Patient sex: M
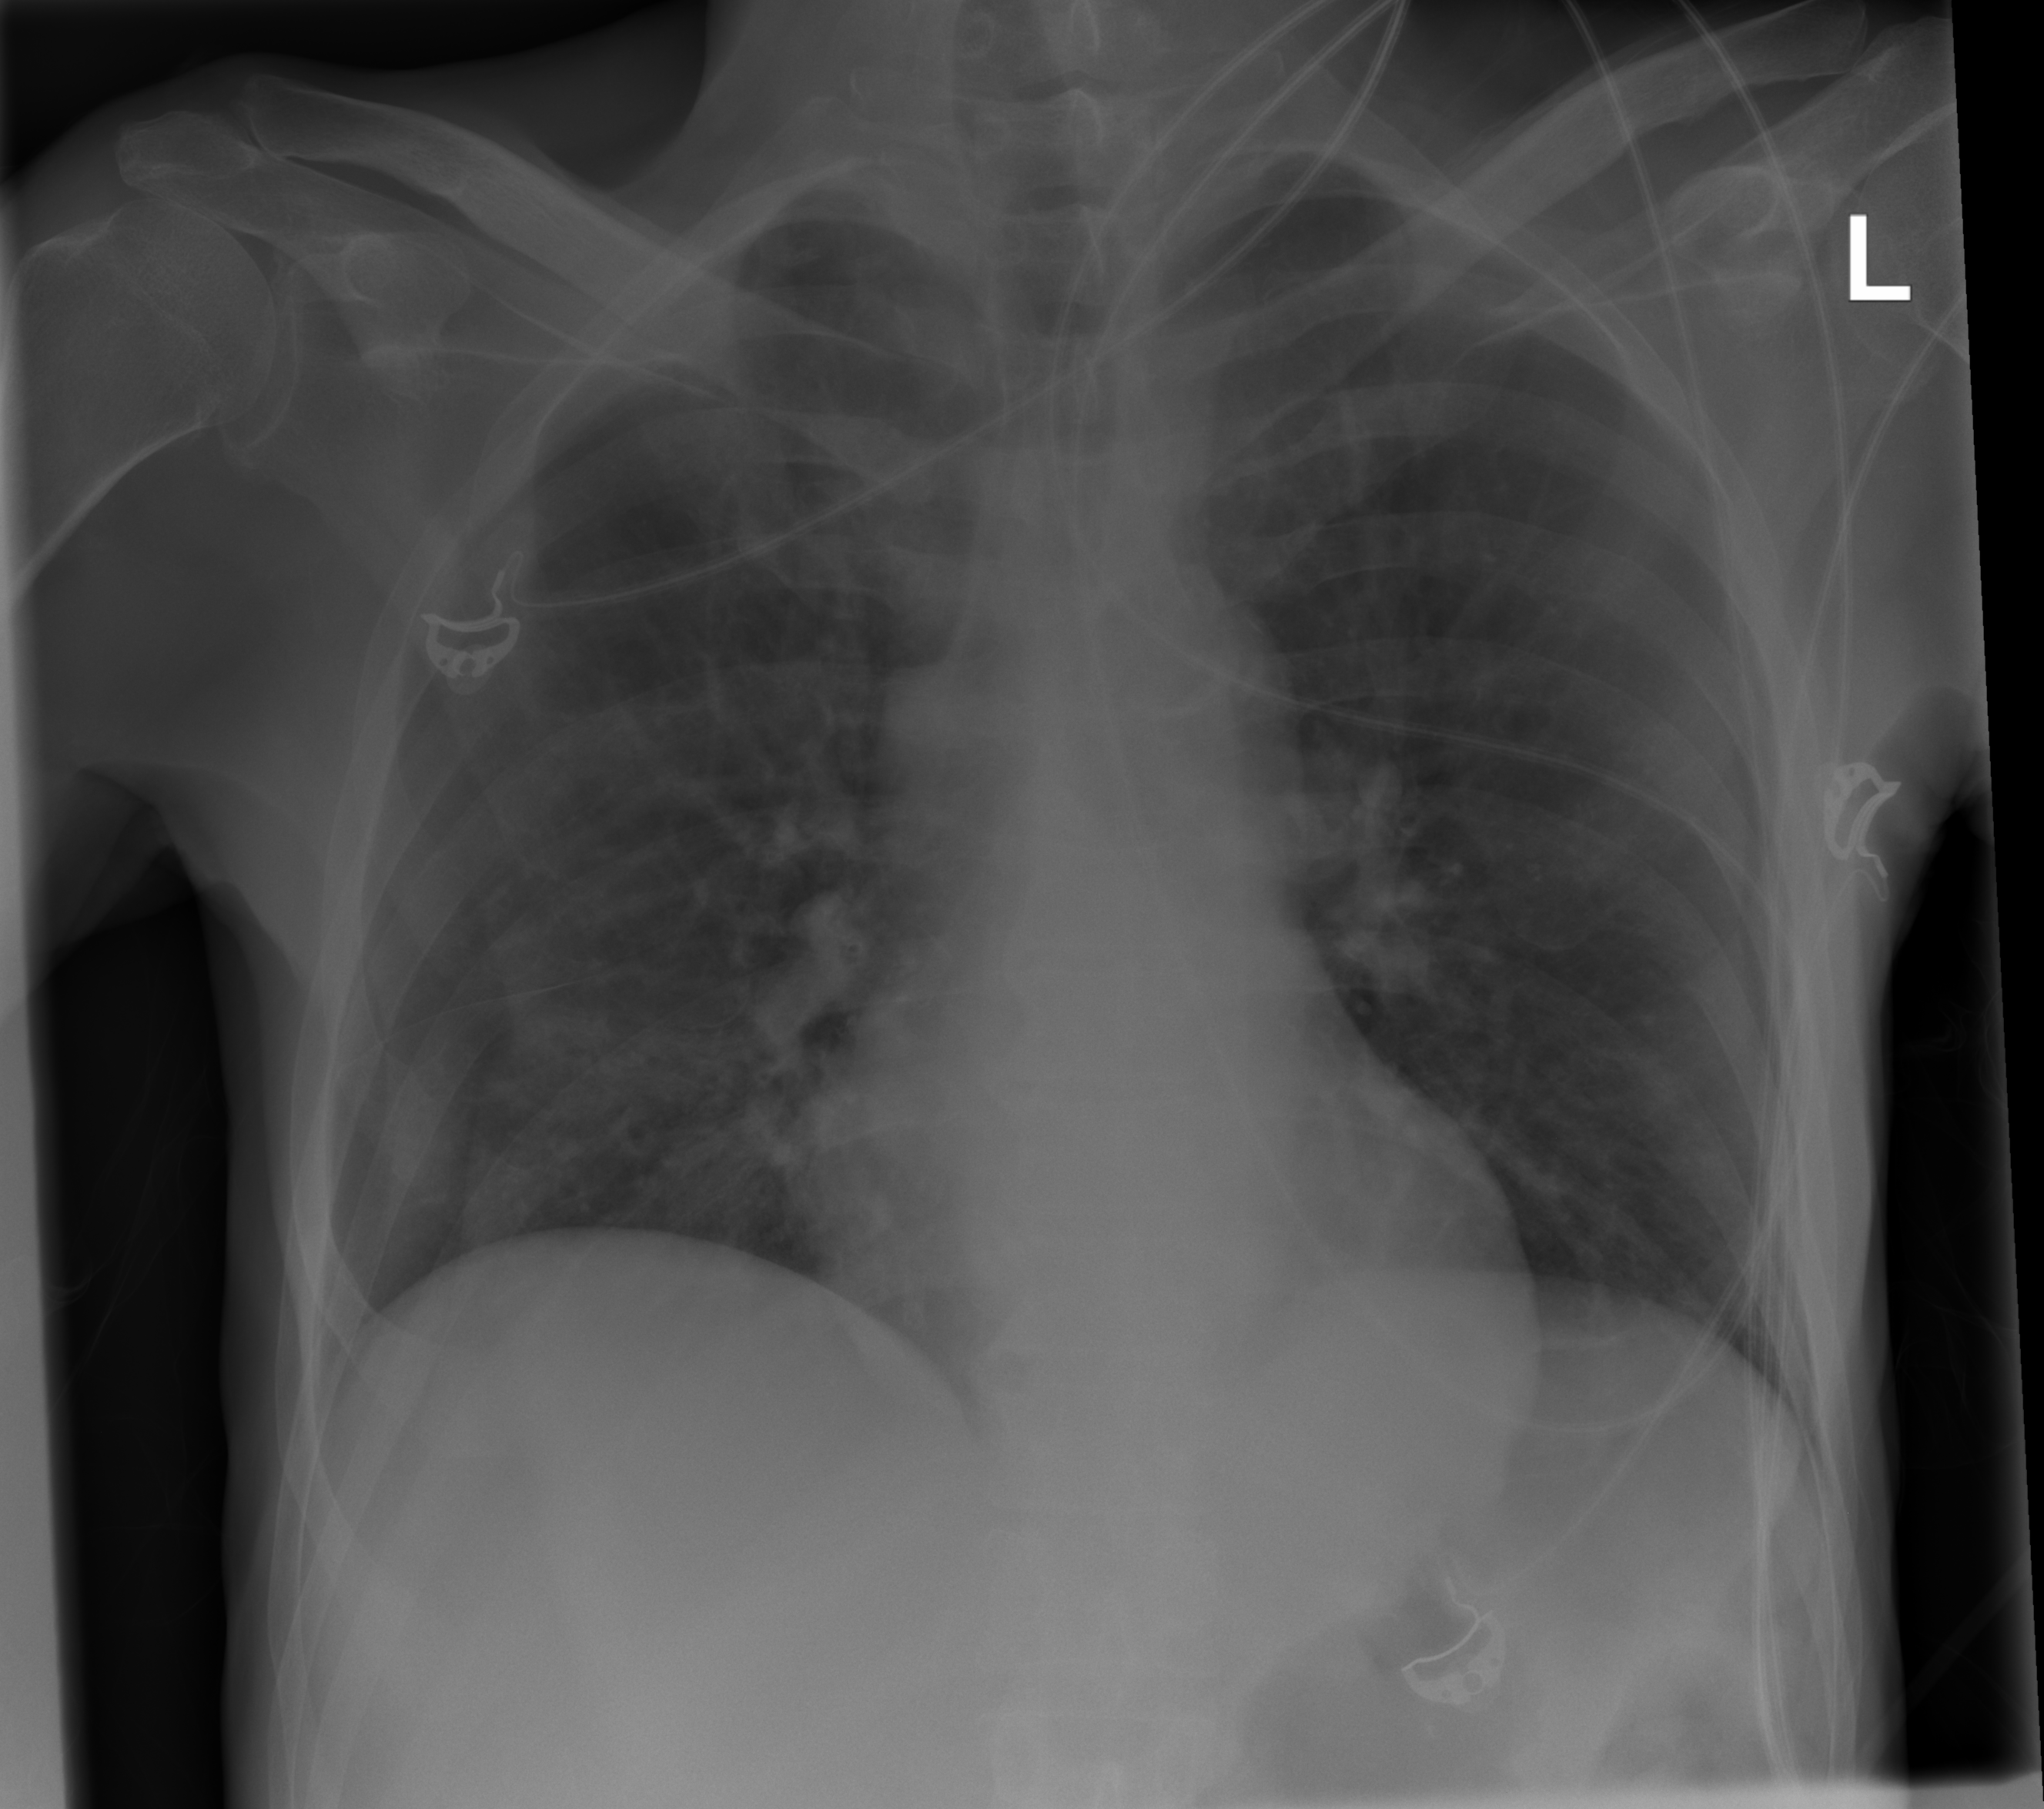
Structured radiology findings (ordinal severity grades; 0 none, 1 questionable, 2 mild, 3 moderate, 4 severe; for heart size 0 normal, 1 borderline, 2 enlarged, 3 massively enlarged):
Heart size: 0
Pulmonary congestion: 0
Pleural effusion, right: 0
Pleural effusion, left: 0
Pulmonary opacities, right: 2
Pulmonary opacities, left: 0
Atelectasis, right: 0
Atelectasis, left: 0